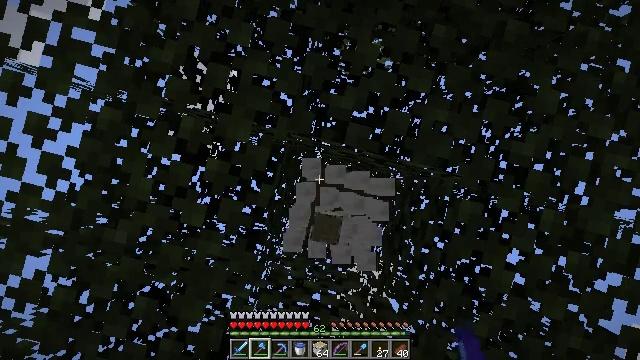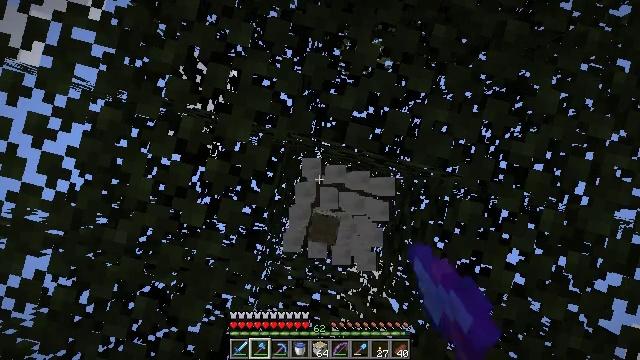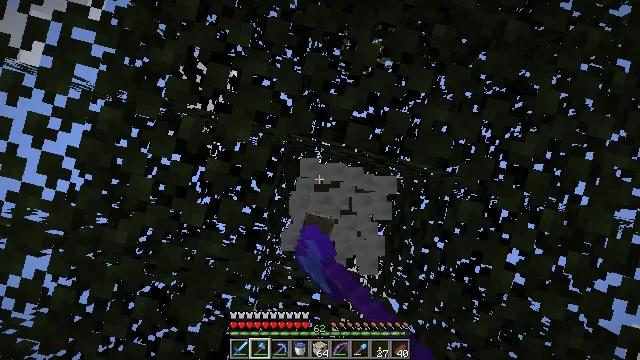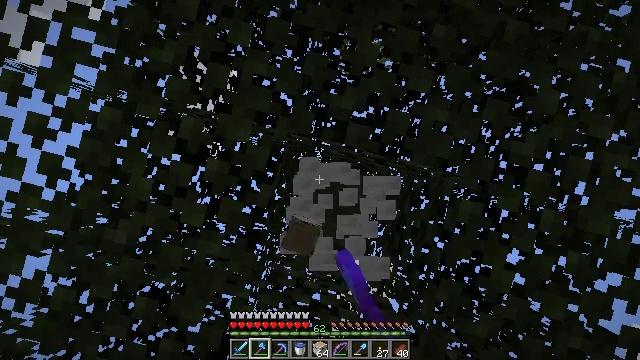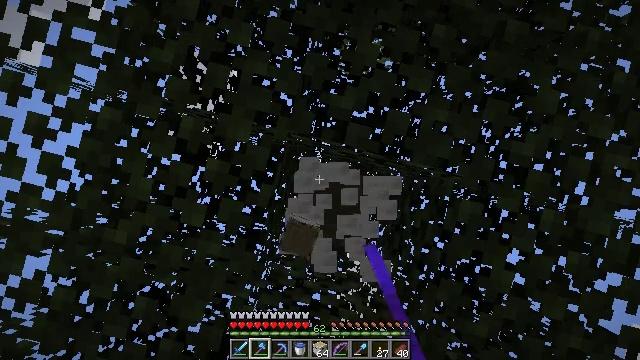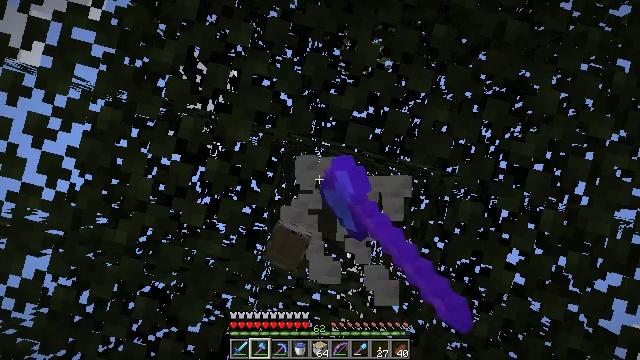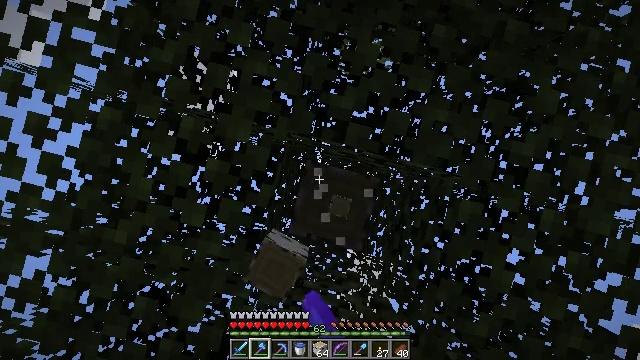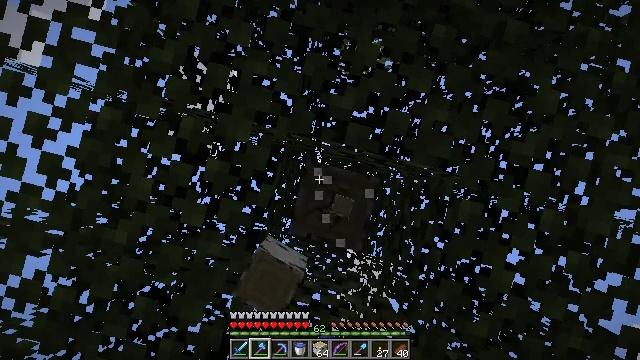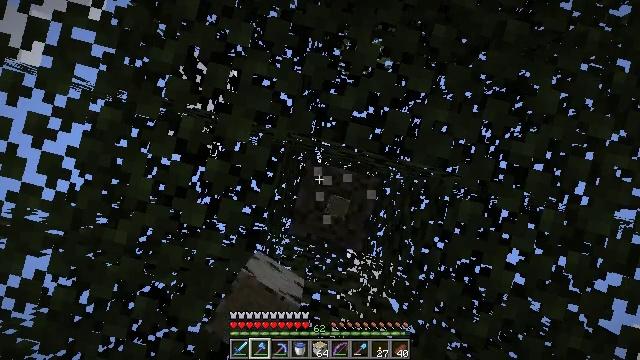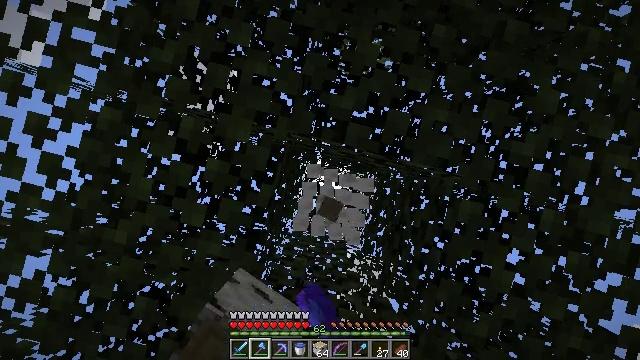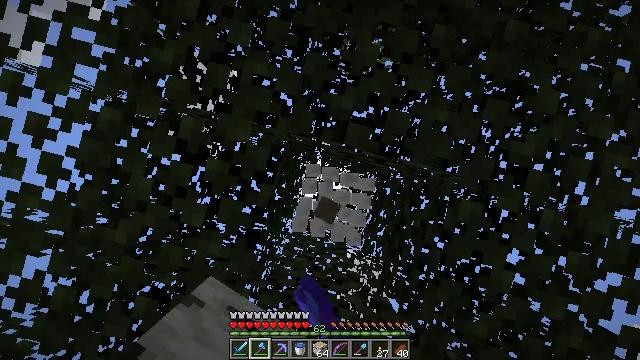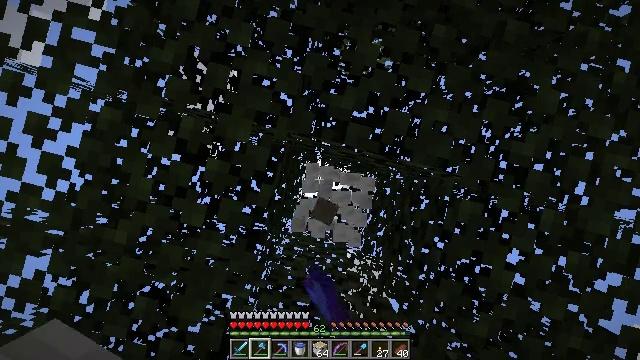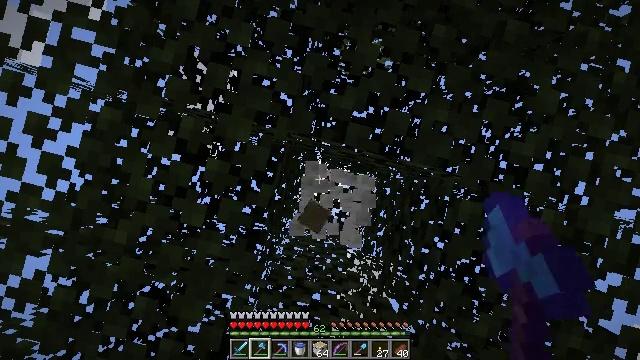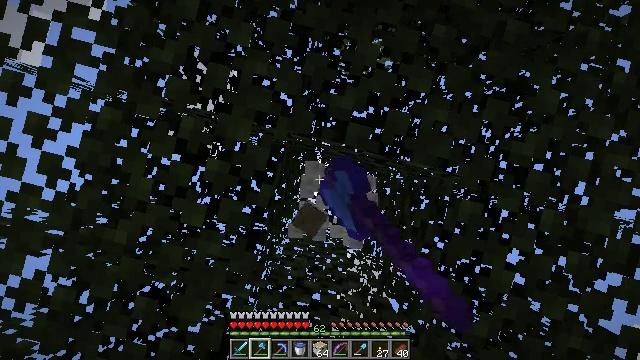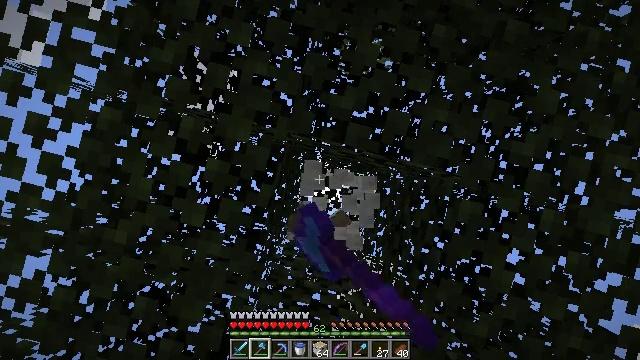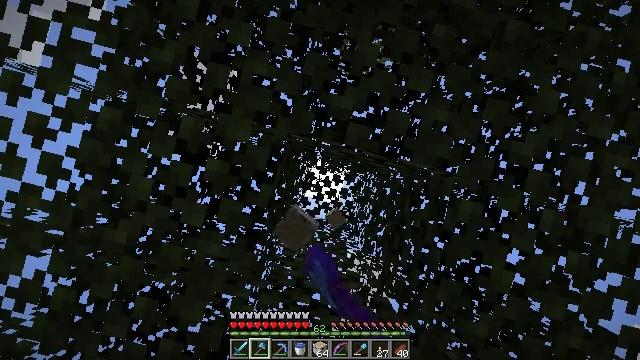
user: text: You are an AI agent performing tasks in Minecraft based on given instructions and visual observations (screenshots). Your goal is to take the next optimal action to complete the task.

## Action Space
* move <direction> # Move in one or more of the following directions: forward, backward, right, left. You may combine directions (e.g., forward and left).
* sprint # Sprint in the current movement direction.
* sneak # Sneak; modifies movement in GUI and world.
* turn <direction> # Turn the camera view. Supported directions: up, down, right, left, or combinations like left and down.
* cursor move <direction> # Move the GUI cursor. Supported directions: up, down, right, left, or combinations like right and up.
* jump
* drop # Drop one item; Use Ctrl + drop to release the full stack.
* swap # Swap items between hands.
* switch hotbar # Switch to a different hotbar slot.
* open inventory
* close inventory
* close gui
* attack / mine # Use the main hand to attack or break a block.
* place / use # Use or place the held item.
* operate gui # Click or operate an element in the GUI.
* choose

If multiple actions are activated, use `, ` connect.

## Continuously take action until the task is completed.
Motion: motion action
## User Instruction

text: Harvest birch logs from birch trees.
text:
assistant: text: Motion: attack / mine
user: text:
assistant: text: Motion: attack / mine
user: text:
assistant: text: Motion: attack / mine
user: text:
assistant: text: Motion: attack / mine
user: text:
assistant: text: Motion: attack / mine
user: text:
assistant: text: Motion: attack / mine
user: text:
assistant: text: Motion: attack / mine
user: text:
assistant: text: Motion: attack / mine
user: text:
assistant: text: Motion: attack / mine
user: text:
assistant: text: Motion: attack / mine
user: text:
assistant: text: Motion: attack / mine
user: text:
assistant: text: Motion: attack / mine
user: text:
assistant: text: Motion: attack / mine
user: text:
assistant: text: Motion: attack / mine
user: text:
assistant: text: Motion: attack / mine
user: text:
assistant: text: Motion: no_op
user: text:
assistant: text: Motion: no_op
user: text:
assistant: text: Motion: turn down
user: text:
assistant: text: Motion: turn left and down
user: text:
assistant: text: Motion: turn down
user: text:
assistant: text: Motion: turn left and down
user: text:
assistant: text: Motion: move forward, turn left and down
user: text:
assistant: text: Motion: move forward, turn down
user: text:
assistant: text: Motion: move forward, turn down
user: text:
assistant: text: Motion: move forward, turn down
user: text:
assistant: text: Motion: move forward, turn down
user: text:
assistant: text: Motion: turn down
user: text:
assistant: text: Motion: turn down
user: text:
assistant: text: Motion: turn down
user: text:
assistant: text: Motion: turn down